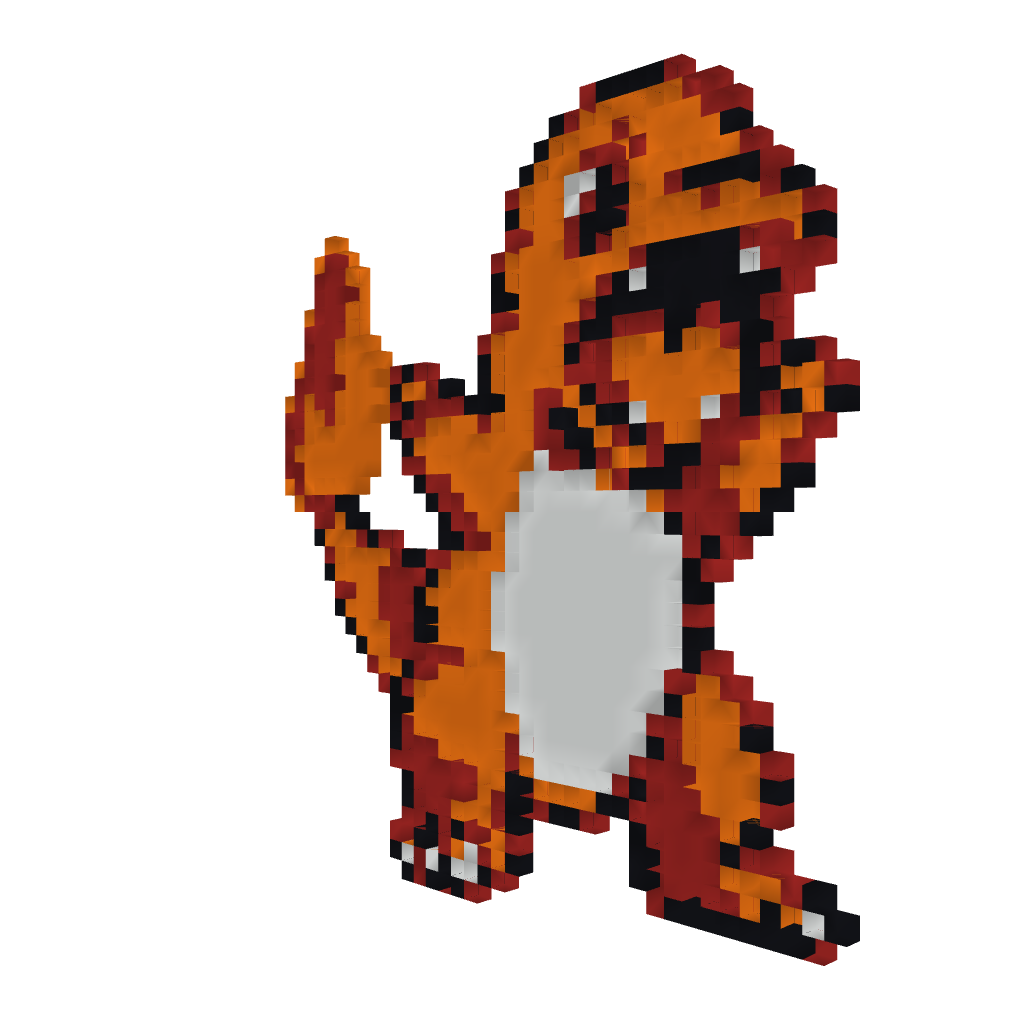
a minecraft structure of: Charmander Sprite